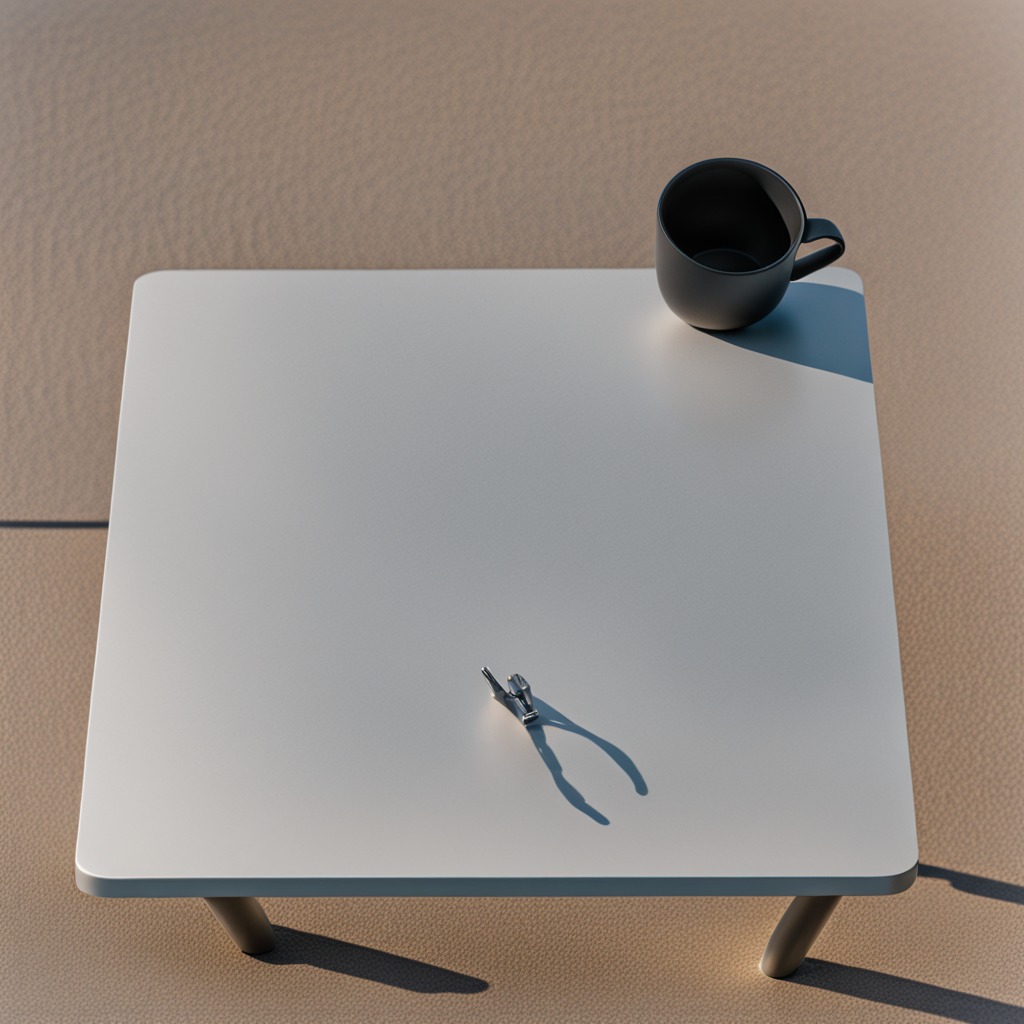
A plier is lying on the table in the middle of the scene.